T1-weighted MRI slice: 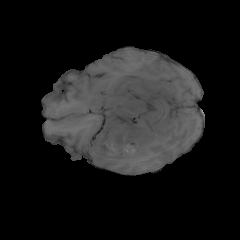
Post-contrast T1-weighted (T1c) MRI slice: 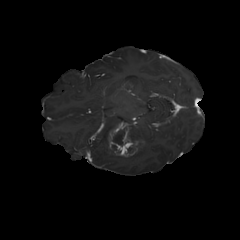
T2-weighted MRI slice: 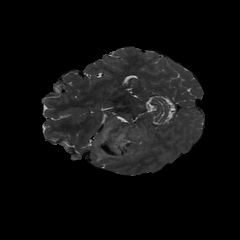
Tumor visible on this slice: yes